Question: I'm trying to add a title to my the elements of my listview. Right now all the information is populated from a static array which consists of several elements but basically now is an Image followed by several different textviews. I would like to have a title bar above the image and textviews but still contained with in the scrollview element (Does this make sense? I'm still trying to get programming jargon down, haha.) I've tried adding a relative layout/textview/tablerow above the imageview to no avail.
Here is the LayoutCode
'''
<?xml version="1.0" encoding="utf-8"?>
<LinearLayout xmlns:android="http://schemas.android.com/apk/res/android"
android:layout_width="fill_parent"
android:layout_height="?android:attr/listPreferredItemHeight"
android:padding="6dip" >
<ImageView
android:id="@+id/icon"
android:layout_width="100sp"
android:layout_height="100sp"
android:layout_marginRight="6dip"
android:src="@drawable/car1" />
<LinearLayout
android:orientation="vertical"
android:layout_width="0dip"
android:layout_weight="1"
android:layout_height="fill_parent"
>
<TextView
android:id="@+id/make"
android:layout_width="fill_parent"
android:layout_height="0dip"
android:layout_weight="1"
android:gravity="center_vertical"
android:textColor="#000"
/>
</LinearLayout>
</LinearLayout>
'''
This is all contained in this:
'''
<?xml version="1.0" encoding="utf-8"?>
<LinearLayout xmlns:android="http://schemas.android.com/apk/res/android"
android:orientation="vertical" android:layout_width="fill_parent"
android:layout_height="fill_parent">
<RelativeLayout android:orientation="vertical" android:background="@drawable/banner"
android:layout_width="fill_parent" android:layout_height="50sp" android:gravity="center" >
</RelativeLayout>
<RelativeLayout android:orientation="vertical"
android:background="#FFFFF0" android:layout_width="fill_parent"
android:layout_height="wrap_content" android:gravity="fill_vertical">
<Button android:text="Change Location" android:id="@+id/ListingsLocationbtn"
android:layout_height="wrap_content" android:gravity="center"
android:layout_width="100sp" android:layout_margin="3sp"></Button>
<Button android:id="@+id/ListingsDetailsbtn" android:text="Details"
android:layout_toRightOf="@+id/ListingsLocationbtn"
android:layout_alignTop="@+id/ListingsLocationbtn"
android:layout_alignBottom="@+id/ListingsLocationbtn"
android:layout_height="match_parent" android:gravity="center|center_vertical"
android:layout_width="100sp" android:layout_margin="3sp"></Button>
<Button android:layout_height="wrap_content" android:id="@+id/ListingsFilterbtn"
android:text="Filter Results" android:layout_alignParentRight="true"
android:layout_width="100sp" android:gravity="center"
android:layout_margin="3sp"></Button>
</RelativeLayout>
<RelativeLayout android:orientation="vertical"
android:background="#FFFFF0" android:layout_width="fill_parent"
android:layout_height="wrap_content" android:gravity="fill_vertical">
<TextView android:id="@+id/zipcodeTV" android:paddingTop="2sp"
android:layout_width="fill_parent" android:layout_height="wrap_content"
android:textColor="#000" android:textStyle="bold"/>
</RelativeLayout>
<ListView android:id="@+id/android:list" android:layout_width="fill_parent"
android:layout_height="fill_parent" android:background="#FFFFF0" />
<TextView android:id="@+id/android:empty"
android:layout_width="fill_parent" android:layout_height="fill_parent"
android:text="@string/main_no_items" android:textColor="#000" />
</LinearLayout>
'''
*I deleted some of the textviews as my code didn't take over the entire page

Thanks in advance for the help :)!
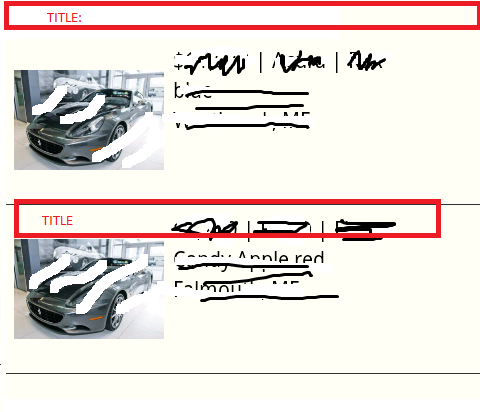
Answer: Try something like this
'''
<?xml version="1.0" encoding="utf-8"?>
<LinearLayout xmlns:android="http://schemas.android.com/apk/res/android"
android:layout_width="fill_parent"
android:layout_height="wrap_content"
android:orientation = "vertical"
android:padding="6dip" >
<TextView
android:id = "@+id/myTextBar"
android:layout_width = "fill_parent"
android:layout_height = "wrap_content"'
android:text = "This is my text bar over my image and other info"/>
<LinearLayout
android:layout_width="fill_parent"
android:layout_height="wrap_content"
android:orientation = "horizontal"
android:padding="6dip" >
<ImageView
android:id="@+id/icon"
android:layout_width="100sp"
android:layout_height="100sp"
android:layout_marginRight="6dip"
android:src="@drawable/car1" />
<LinearLayout
android:orientation="vertical"
android:layout_width="0dip"
android:layout_weight="1"
android:layout_height="fill_parent">
<TextView
android:id="@+id/make"
android:layout_width="fill_parent"
android:layout_height="0dip"
android:layout_weight="1"
android:gravity="center_vertical"
android:textColor="#000"/>
</LinearLayout>
</LinearLayout>
</LinearLayout>
'''

If you want to do it with relative layout, this is how it would look like:
'''
<?xml version="1.0" encoding="utf-8"?>
<RelativeLayout xmlns:android="http://schemas.android.com/apk/res/android"
android:layout_width="fill_parent"
android:layout_height = "wrap_content"
android:padding="6dip">
<TextView
android:id = "@+id/title_bar_text"
android:layout_width = "fill_parent"
android:layout_height = "wrap_content"
android:layout_alignParentTop = "true"
android:text = "This is the title bar"
android:gravity = "center_horizontal"/>
<ImageView
android:id="@+id/icon"
android:layout_width="wrap_content"
android:layout_height="wrap_content"
android:layout_centerVertical = "true"
android:layout_alignParentLeft="true"
android:layout_below = "@id/title_bar_text"
android:layout_marginRight="6dip"
android:src="@drawable/icon" />
<TextView
android:id="@+id/make"
android:layout_width="fill_parent"
android:layout_height="wrap_content"
android:layout_toRightOf="@id/icon"
android:layout_below = "@id/title_bar_text"
android:layout_alignParentRight="true"
android:layout_alignBottom = "@id/icon"
android:gravity="center_vertical"
android:singleLine="true"
android:ellipsize="marquee"
android:textColor="#FFFFFFFF"
android:textStyle="bold"
android:layout_alignWithParentIfMissing="true"
android:text = "This is the text beside the image"/>
</RelativeLayout>
'''
It looks like this: